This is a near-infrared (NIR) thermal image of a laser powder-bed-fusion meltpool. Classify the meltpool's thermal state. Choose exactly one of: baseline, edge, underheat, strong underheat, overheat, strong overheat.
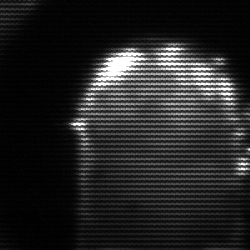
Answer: baseline